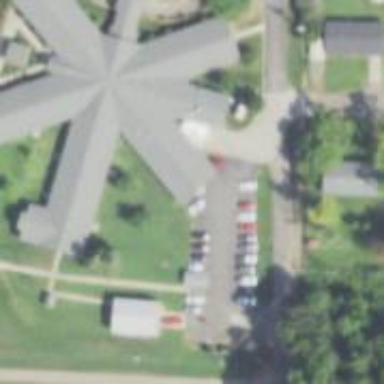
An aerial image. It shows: Nursing home building.